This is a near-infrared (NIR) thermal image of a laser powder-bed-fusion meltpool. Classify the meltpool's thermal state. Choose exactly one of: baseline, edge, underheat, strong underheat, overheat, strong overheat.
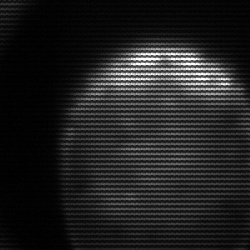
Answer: edge